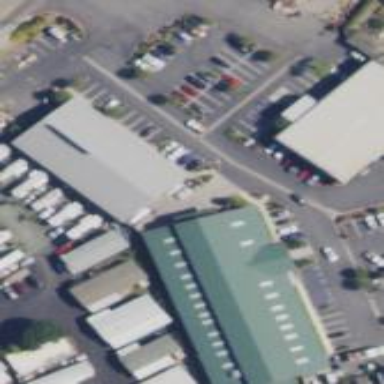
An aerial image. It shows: Commercial building.